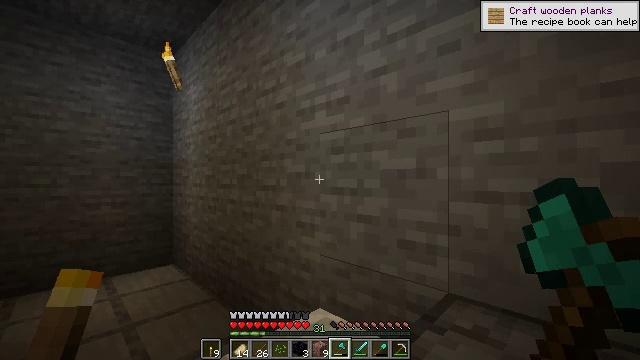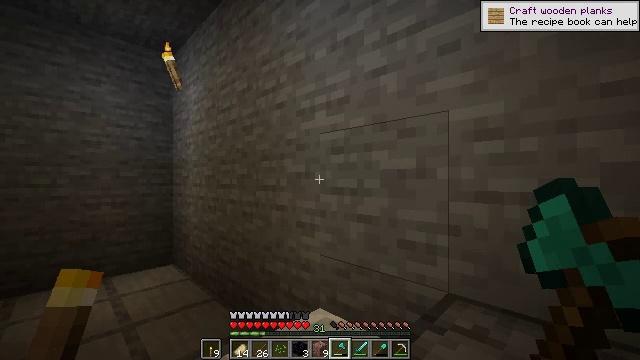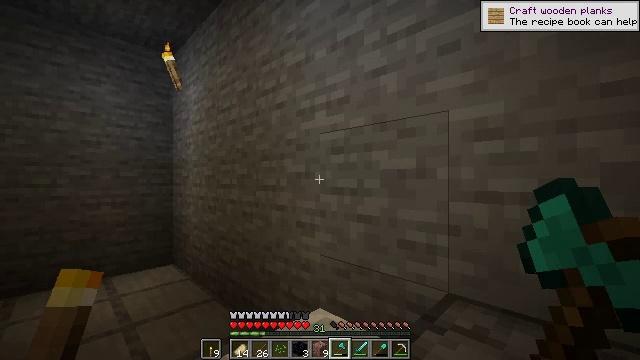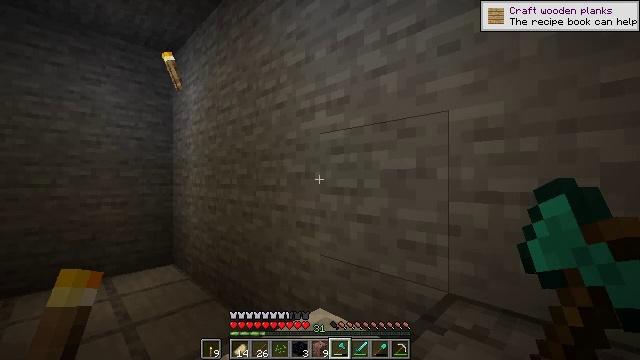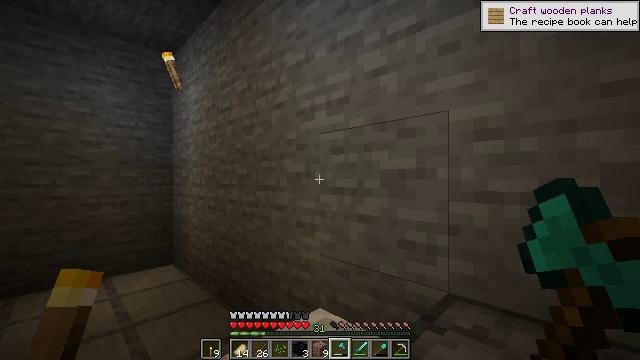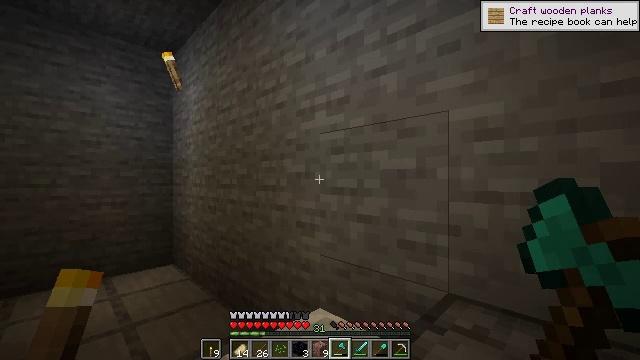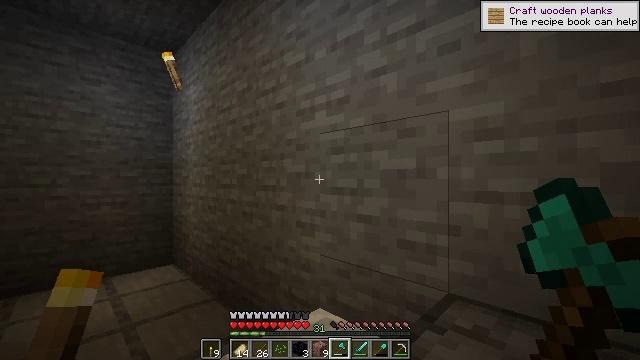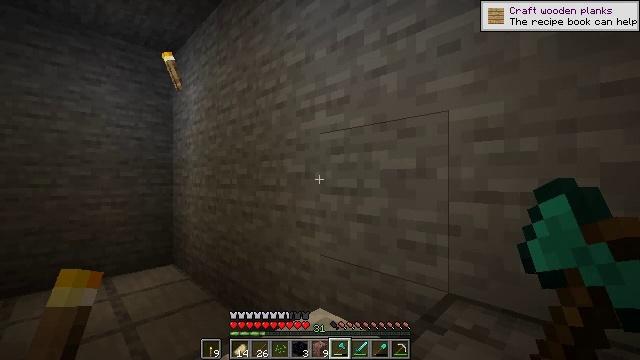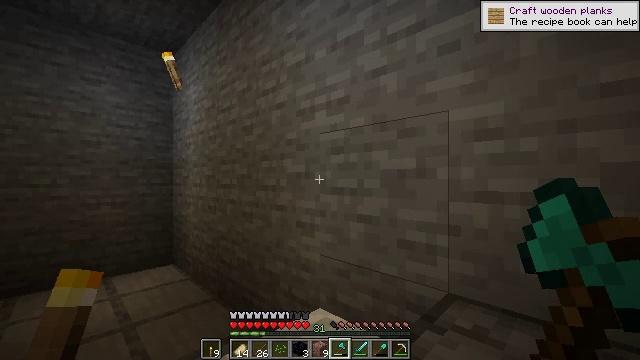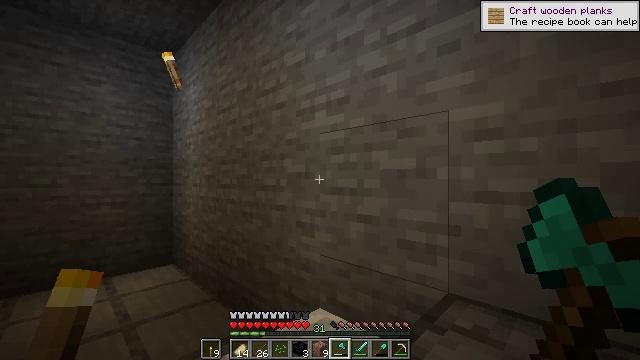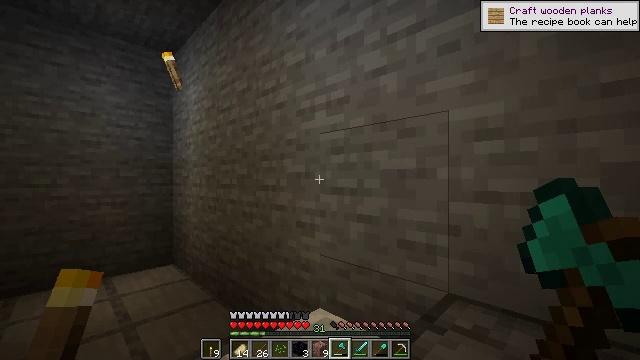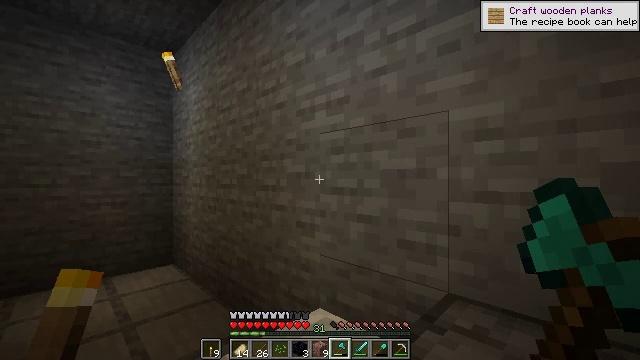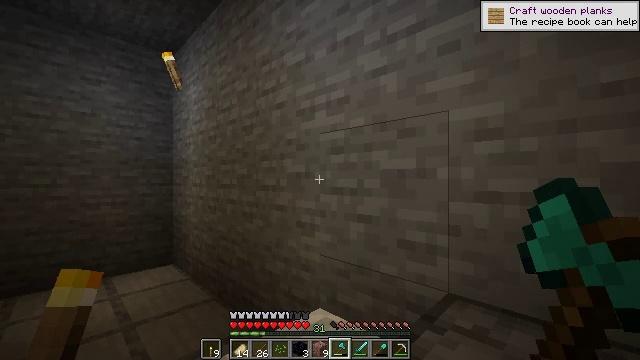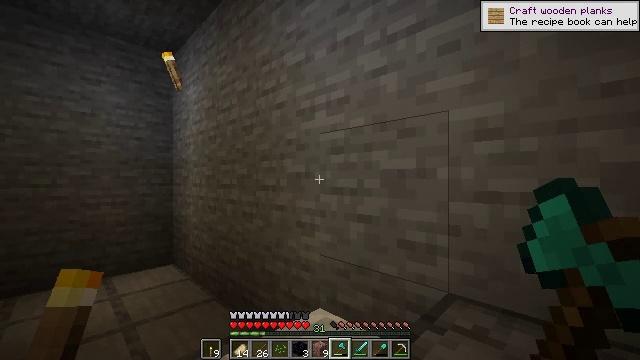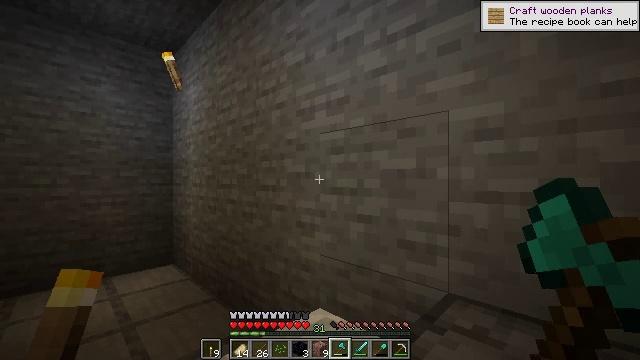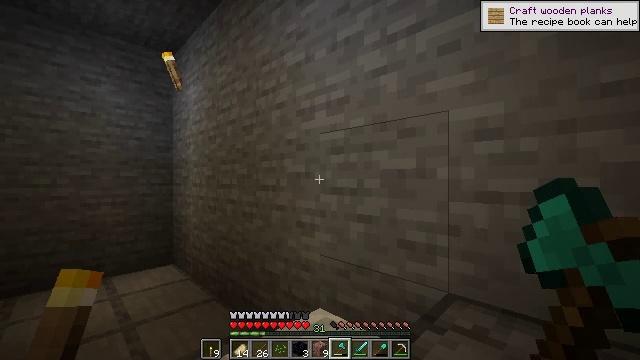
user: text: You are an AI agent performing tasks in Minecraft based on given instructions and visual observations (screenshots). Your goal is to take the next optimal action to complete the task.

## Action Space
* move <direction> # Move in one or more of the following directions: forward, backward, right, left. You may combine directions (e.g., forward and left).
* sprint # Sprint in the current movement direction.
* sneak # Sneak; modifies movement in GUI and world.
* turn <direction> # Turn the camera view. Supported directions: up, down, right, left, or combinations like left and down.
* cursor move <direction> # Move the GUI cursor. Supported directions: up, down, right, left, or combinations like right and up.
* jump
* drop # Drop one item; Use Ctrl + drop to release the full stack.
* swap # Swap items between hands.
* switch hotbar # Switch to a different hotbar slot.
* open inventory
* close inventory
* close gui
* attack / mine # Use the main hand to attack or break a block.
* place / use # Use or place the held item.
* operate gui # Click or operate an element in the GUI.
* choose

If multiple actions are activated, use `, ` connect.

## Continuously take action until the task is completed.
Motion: motion action
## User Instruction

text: Use iron ingots and a stick to craft a rail.
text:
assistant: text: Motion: no_op
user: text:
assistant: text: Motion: no_op
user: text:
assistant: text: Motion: no_op
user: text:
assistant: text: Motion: no_op
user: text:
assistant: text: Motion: no_op
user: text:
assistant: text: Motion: no_op
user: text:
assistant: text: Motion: no_op
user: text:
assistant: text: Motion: no_op
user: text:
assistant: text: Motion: no_op
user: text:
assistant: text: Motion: no_op
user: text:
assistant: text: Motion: no_op
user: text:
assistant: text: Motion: no_op
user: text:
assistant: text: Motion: no_op
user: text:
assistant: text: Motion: no_op
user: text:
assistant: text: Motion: no_op
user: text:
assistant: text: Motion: no_op
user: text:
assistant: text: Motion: no_op
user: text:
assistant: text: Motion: no_op
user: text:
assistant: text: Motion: no_op
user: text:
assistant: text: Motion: no_op
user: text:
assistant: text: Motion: no_op
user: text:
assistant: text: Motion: no_op
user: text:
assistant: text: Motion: no_op
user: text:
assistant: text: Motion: no_op
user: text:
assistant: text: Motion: no_op
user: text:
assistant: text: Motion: no_op
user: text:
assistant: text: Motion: no_op
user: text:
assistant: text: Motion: no_op
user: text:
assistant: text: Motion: no_op
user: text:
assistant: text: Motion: no_op